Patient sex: M
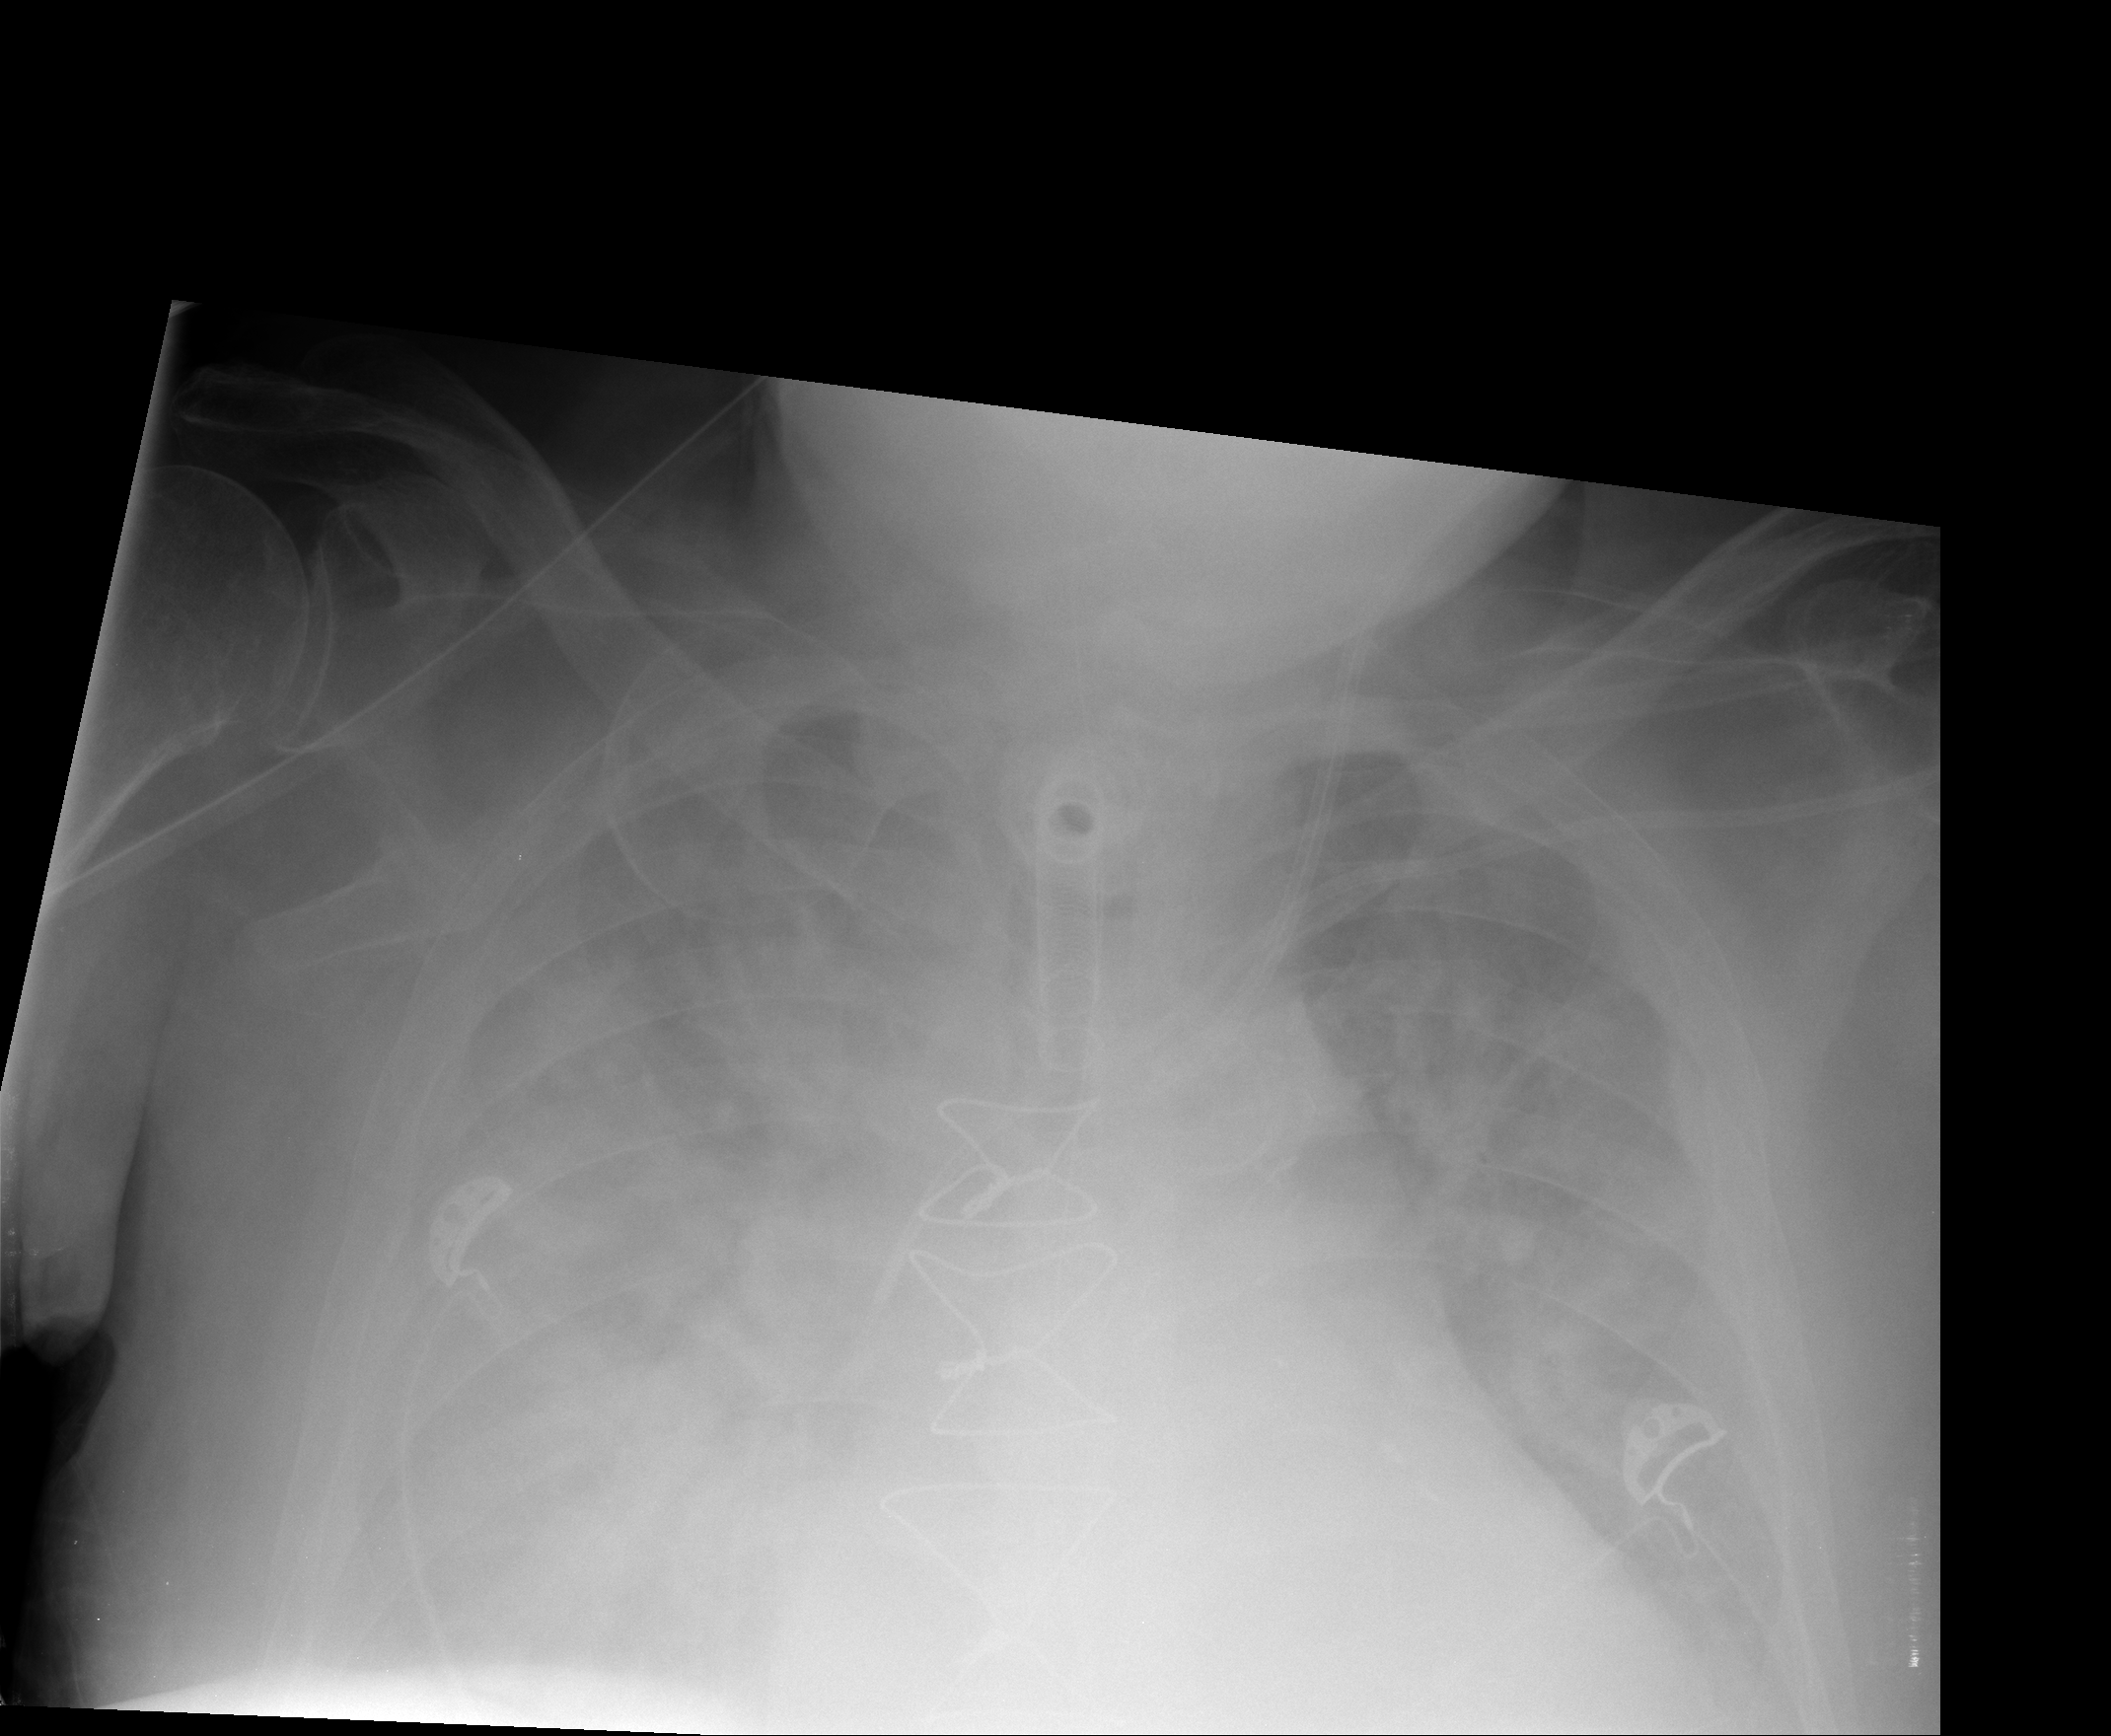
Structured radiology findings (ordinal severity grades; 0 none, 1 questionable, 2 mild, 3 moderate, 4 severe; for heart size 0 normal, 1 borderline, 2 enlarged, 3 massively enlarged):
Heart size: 3
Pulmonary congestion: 4
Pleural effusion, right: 3
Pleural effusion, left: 3
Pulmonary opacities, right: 4
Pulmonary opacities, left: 3
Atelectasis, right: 3
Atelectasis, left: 2